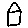
Label: house